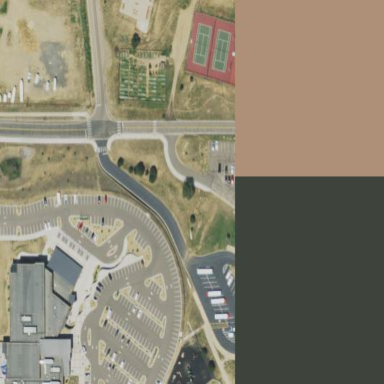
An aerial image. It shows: Parking area.